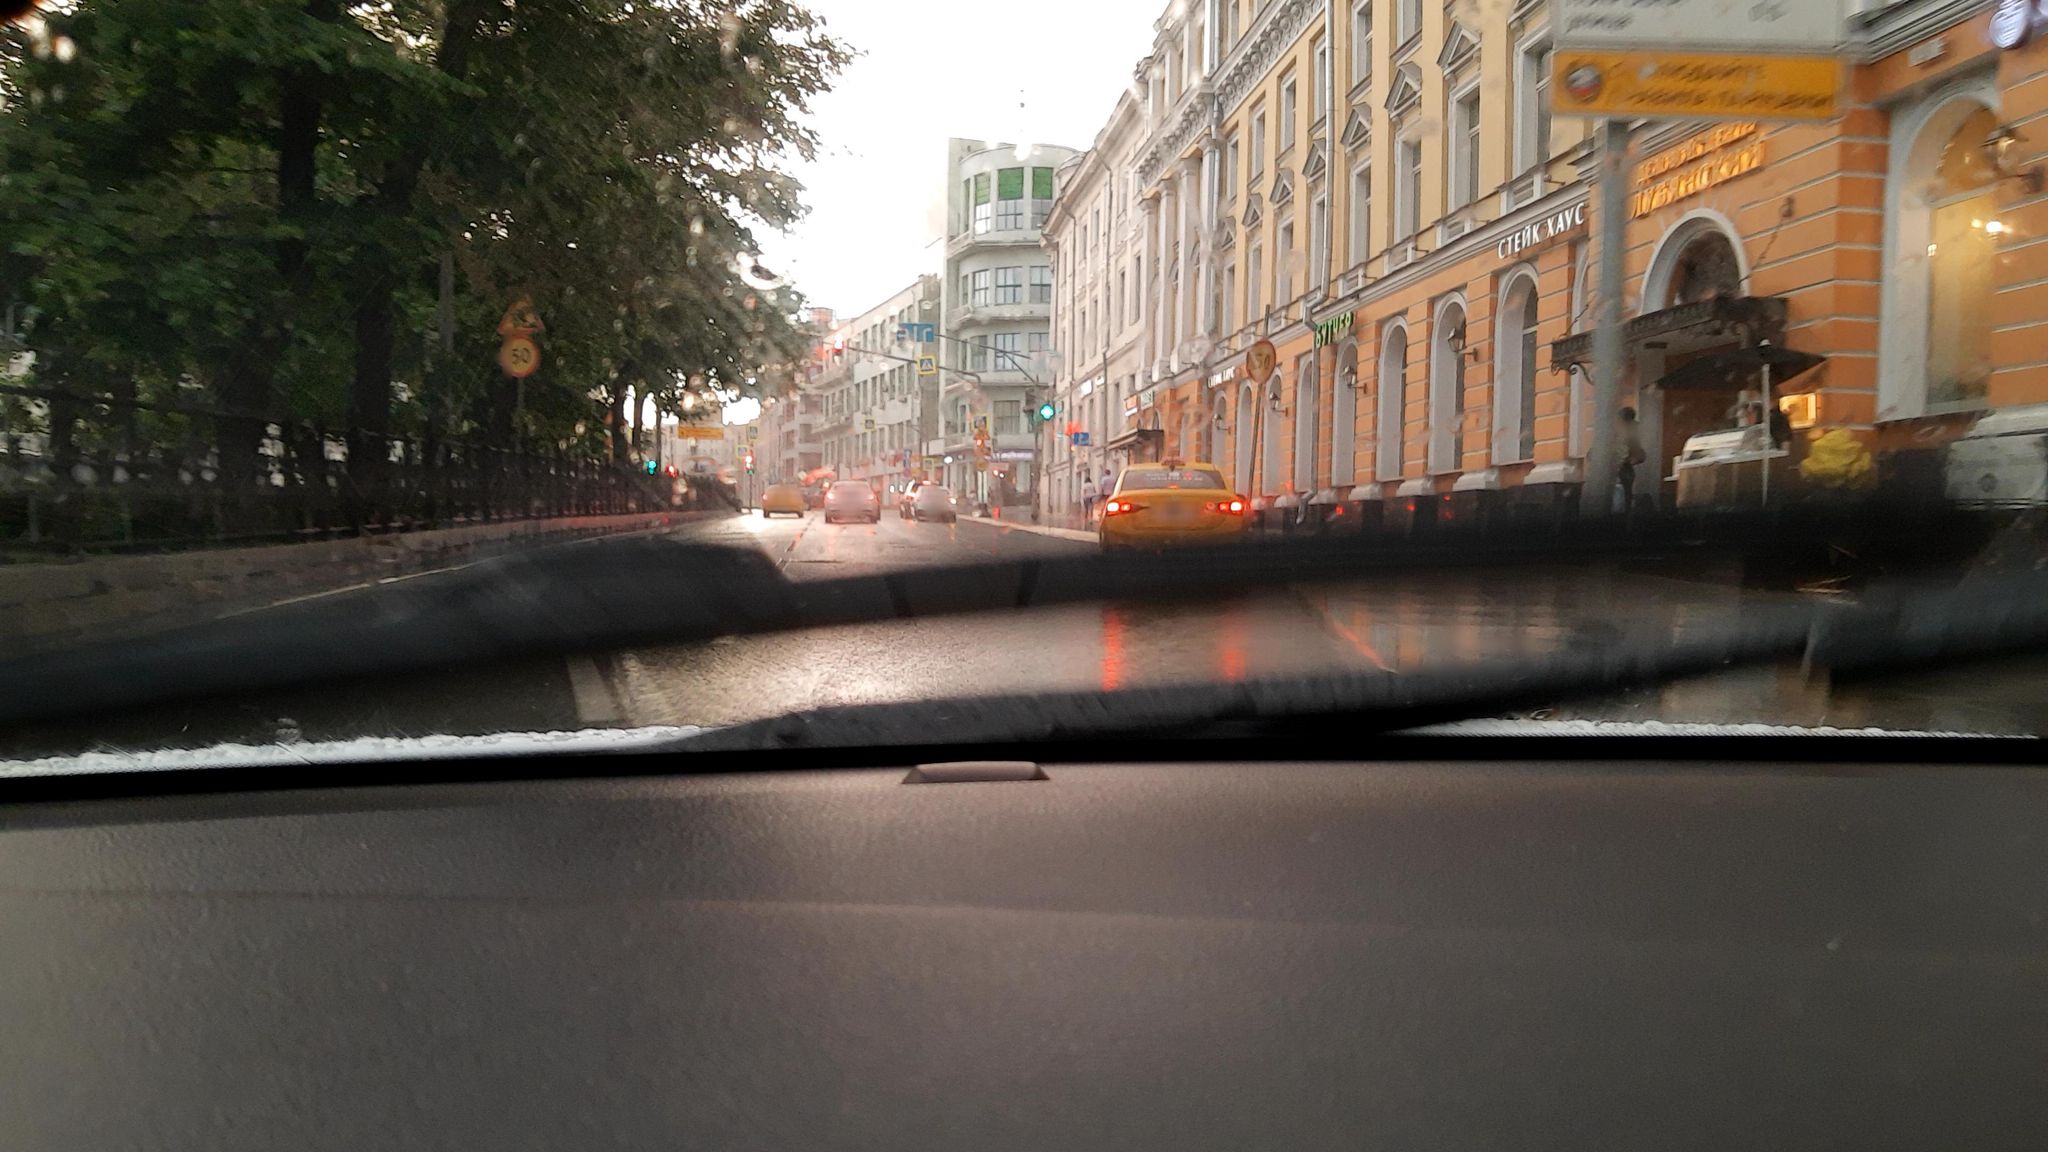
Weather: rainy
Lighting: day
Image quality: slightly poor
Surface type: driving surface
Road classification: footway
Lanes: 3
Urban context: urban centre
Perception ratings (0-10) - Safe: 4.82, Lively: 9.32, Beautiful: 7.29, Boring: 2.42, Depressing: 6.4, Wealthy: 4.72